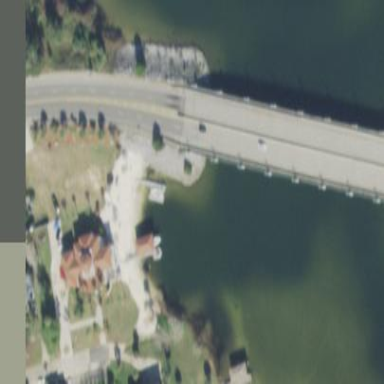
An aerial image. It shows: Man-made bridge.